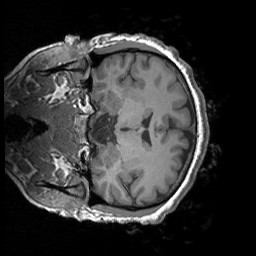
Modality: T1w
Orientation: coronal
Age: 18
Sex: female
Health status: healthy
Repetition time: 1.9 s
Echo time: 0.00252 s